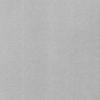
Label: dusty